RGB frame:
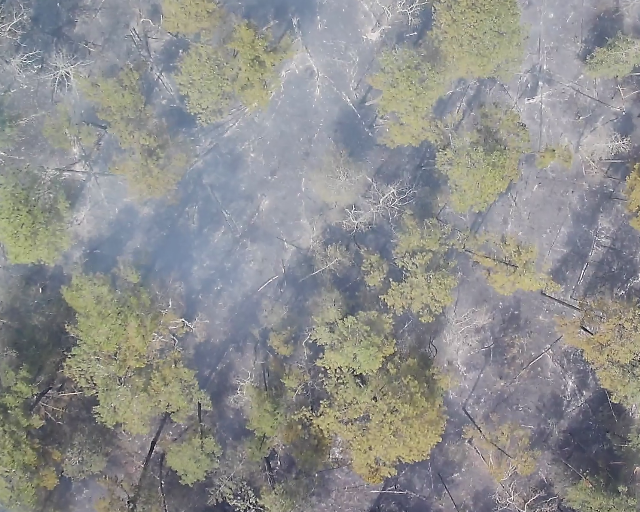
Thermal frame:
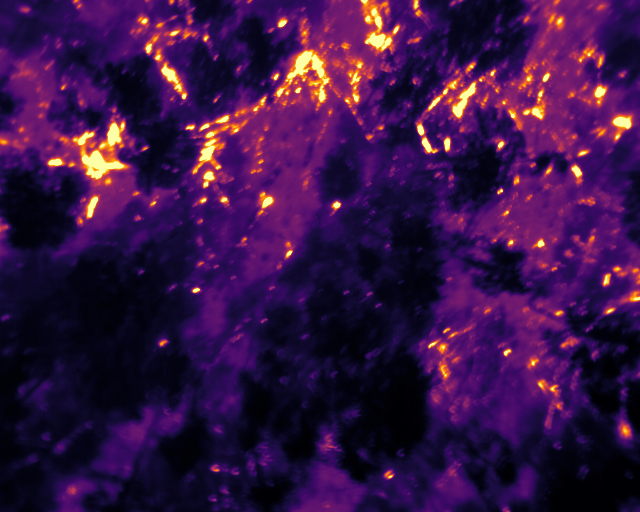
Captured: 2026-02-26 03:41:28
Pixels at or above 80 °C: 9581 (fraction of frame: 0.02924)